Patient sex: F
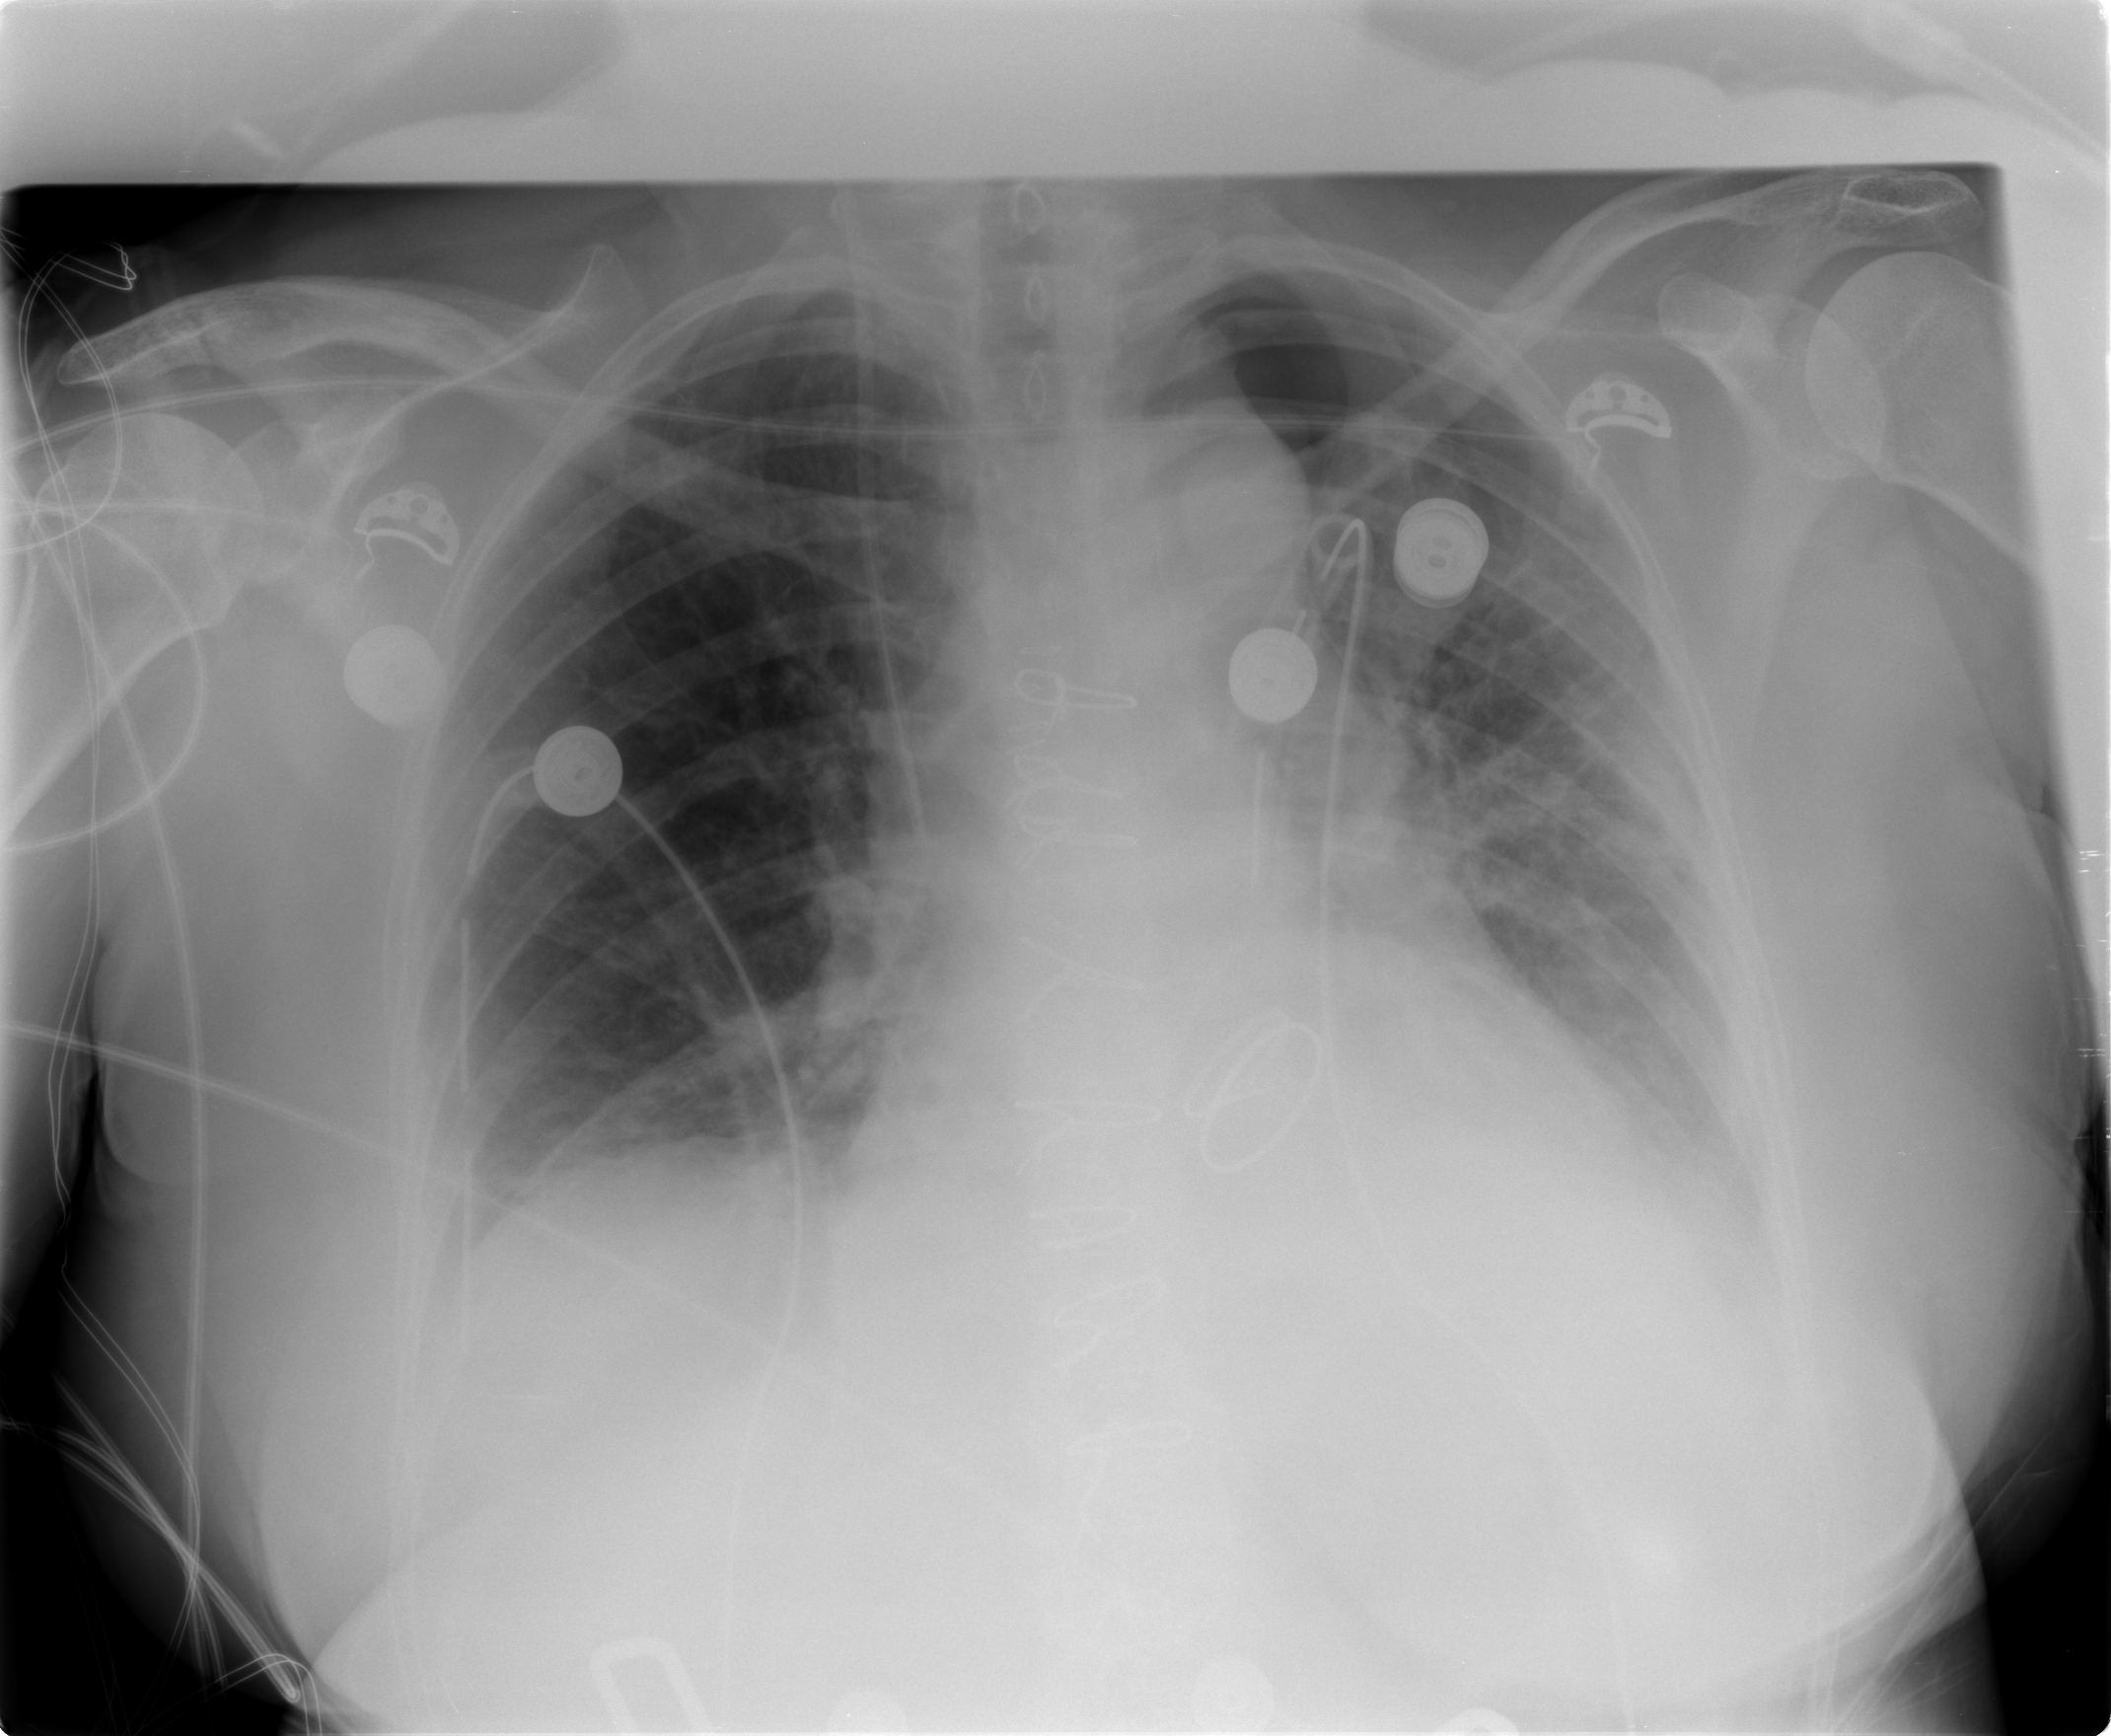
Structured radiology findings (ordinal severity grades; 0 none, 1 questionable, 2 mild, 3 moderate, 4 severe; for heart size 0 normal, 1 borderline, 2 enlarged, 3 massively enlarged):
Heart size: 2
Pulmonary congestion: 1
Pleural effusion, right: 0
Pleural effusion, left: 2
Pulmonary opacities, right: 0
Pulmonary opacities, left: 1
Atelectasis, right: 2
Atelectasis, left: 3